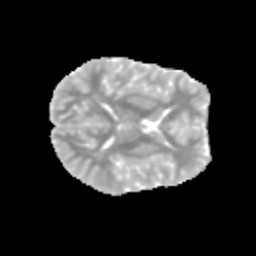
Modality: MD
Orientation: axial
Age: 11
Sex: male
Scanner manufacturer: siemens
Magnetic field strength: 3 T
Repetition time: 3.8 s
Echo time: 0.07 s